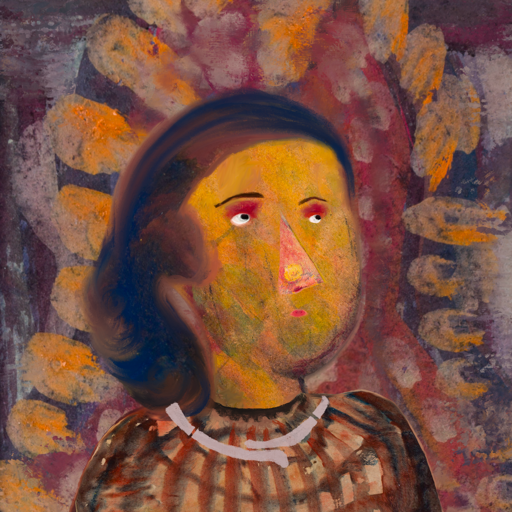
Background: Doll, Head And Neck Side: Gypsy_Mother, Face Side: Irani, Bust: Orphan, Hair Side: Mother_And_Son_Son, Head Accessory: Blank, Second Necklace: Blank, Necklace: Hypocrite_2, Baby: Blank